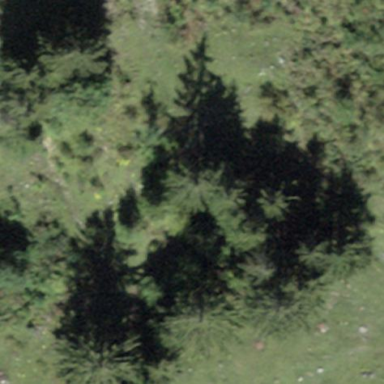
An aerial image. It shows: Forest area.